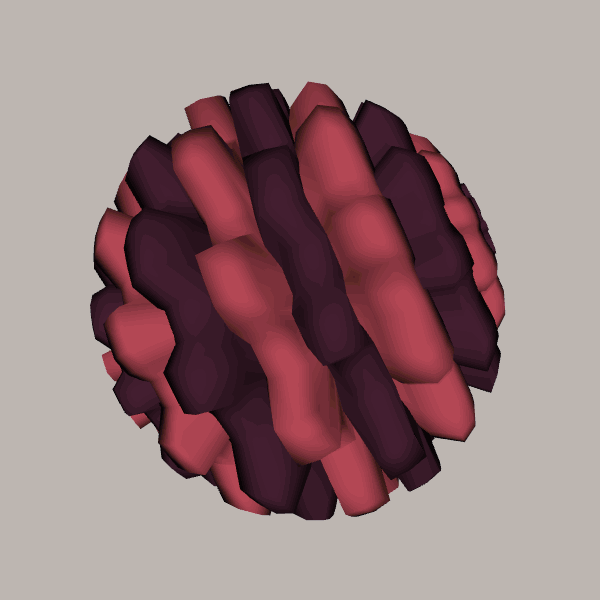
Background: light